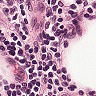
Metastatic tissue present: no